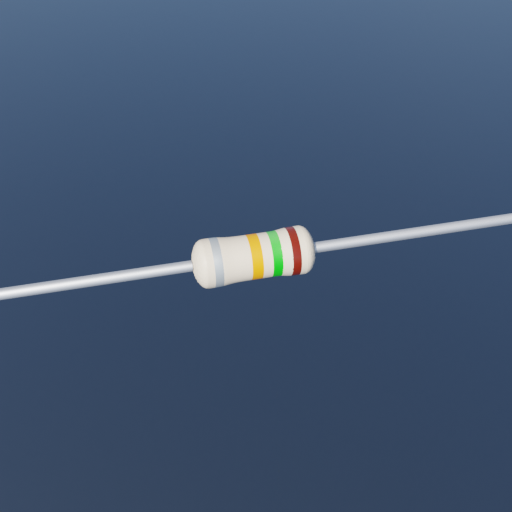
Resistor colour bands (in order): silver, orange, green, brown